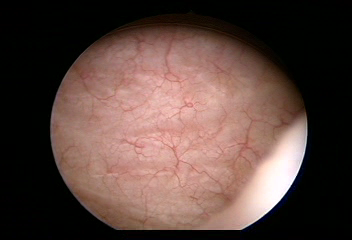
Modality: WLC
Class: Normal mucosa
Bladder cancer association: No